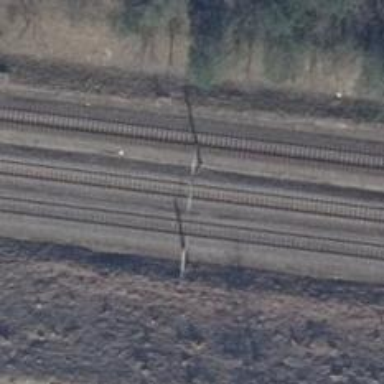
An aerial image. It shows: Milestone along the railway with catenary mast.